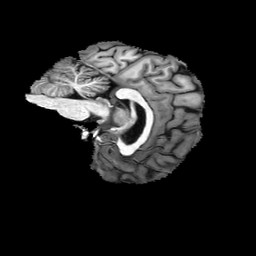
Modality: T1w
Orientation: sagittal
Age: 21
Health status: healthy
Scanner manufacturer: philips
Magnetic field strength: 3 T
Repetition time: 0.007844 s
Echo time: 0.003599 s